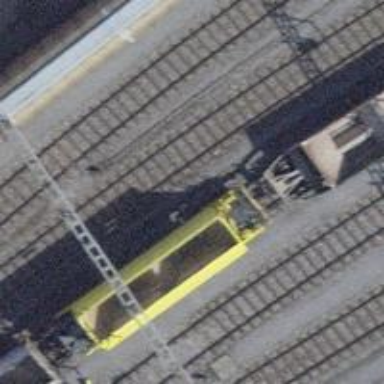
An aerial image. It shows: Railway yard with electrified tracks and single track.